Question: git pull occasionally will give me messages as follows:

I do not understand the tags of "U", "A", and "D". Can someone please tell me what these mean? Thanks.
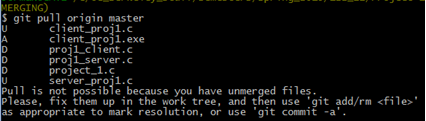
Answer: You can see those letters detailed in <URL>:
'''
A: addition of a file
D: deletion of a file
U: file is unmerged (you must complete the merge before it can be committed)
'''
Other letters are listed at "<URL>"
'''
C: copy of a file into a new one
D: deletion of a file
M: modification of the contents or mode of a file
R: renaming of a file
T: change in the type of the file
X: "unknown" change type (most probably a bug, please report it)
'''
---
Regarding the "'Pull is not possible because you have unmerged files'" error message, it is consistent with the "U" (unmerged files) you see in the output.
See "<URL>"
> To resolve this, you will have to resolve the merge conflicts in question, and add and commit the changes, before you can do a 'git pull'.